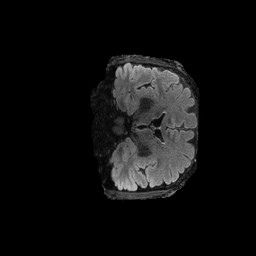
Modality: FLAIR
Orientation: coronal
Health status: ill
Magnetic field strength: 3 T